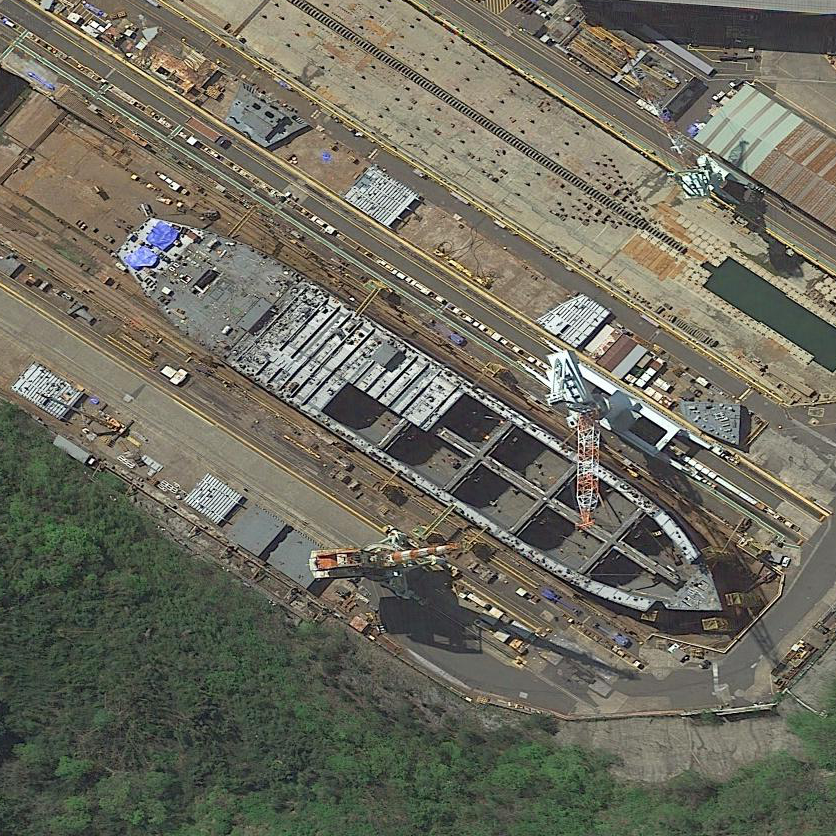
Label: Cargo_ship